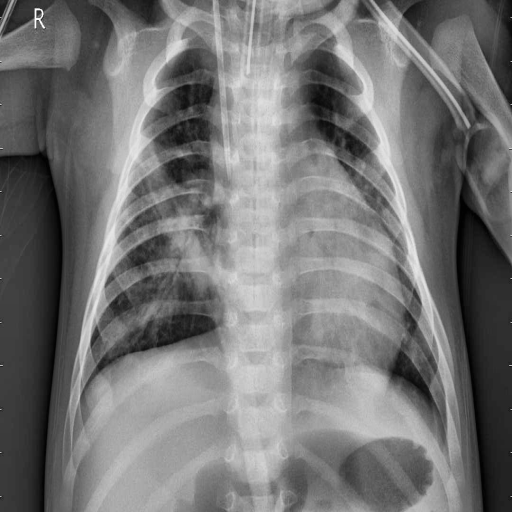
Finding: PNEUMONIA